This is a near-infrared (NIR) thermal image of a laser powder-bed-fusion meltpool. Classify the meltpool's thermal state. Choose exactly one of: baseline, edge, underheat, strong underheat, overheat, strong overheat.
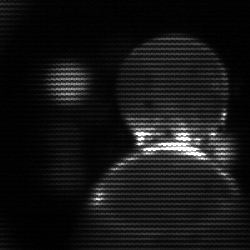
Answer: edge